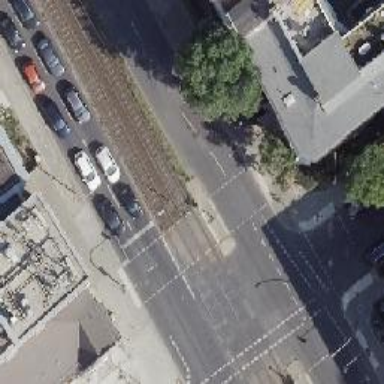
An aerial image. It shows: Road with traffic signals.